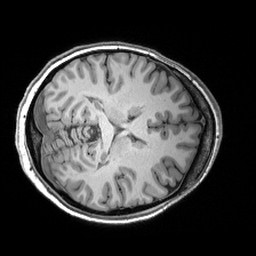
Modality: T1w
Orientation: axial
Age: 33
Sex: female
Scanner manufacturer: siemens
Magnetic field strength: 3 T
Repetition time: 2.53 s
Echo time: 0.00299 s